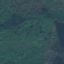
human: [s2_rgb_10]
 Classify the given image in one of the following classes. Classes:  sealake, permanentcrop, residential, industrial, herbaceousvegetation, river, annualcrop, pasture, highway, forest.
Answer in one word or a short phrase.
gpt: Forest